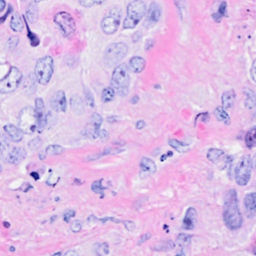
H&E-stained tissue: Breast